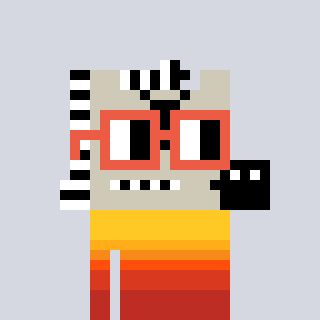
a pixel art character with square orange glasses, a zebra-shaped head and a purple-colored body on a cool background